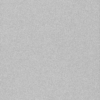
Label: dusty